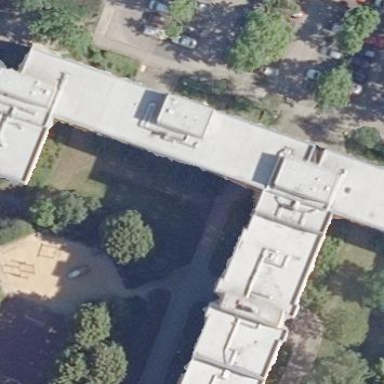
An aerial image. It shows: Flat-roofed apartment building.